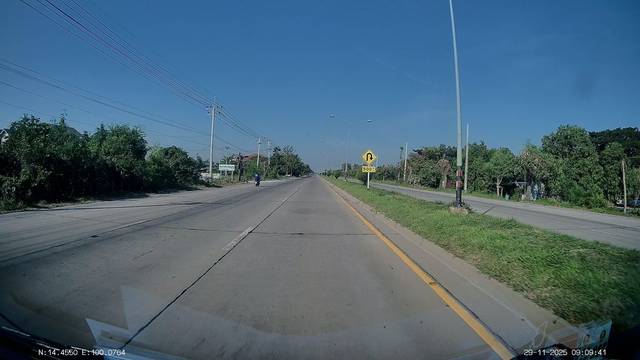
Region: Thailand
Coordinates: 14.455, 100.075